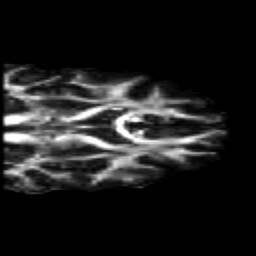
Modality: FA
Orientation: coronal
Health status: healthy
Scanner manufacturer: siemens
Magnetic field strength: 3 T
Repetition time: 10 s
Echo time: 0.092 s